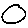
Label: circle